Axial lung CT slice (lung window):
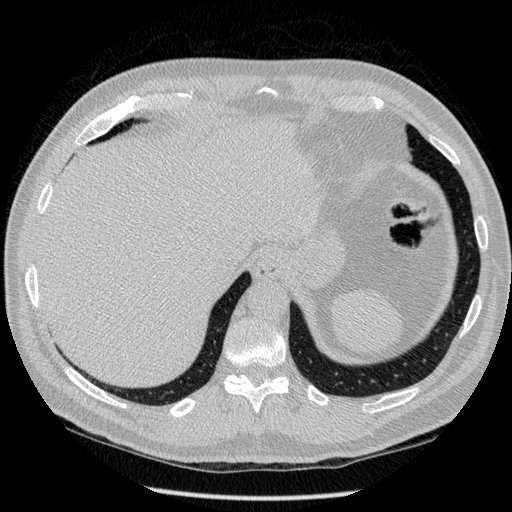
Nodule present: no